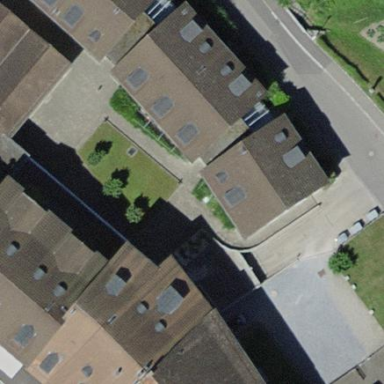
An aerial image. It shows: Building with tiled roof.